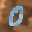
Label: 0